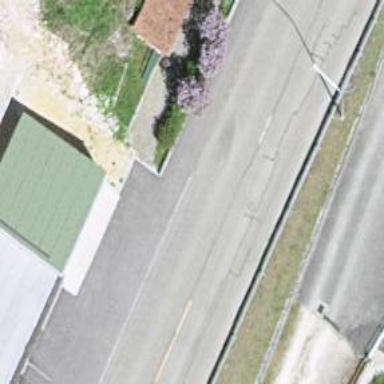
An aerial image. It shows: Secondary road.